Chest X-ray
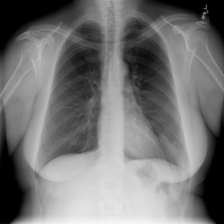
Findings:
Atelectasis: negative
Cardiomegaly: negative
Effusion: negative
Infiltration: negative
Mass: negative
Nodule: negative
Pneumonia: negative
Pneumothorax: negative
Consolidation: negative
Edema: negative
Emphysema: negative
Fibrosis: negative
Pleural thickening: negative
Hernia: negative